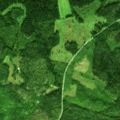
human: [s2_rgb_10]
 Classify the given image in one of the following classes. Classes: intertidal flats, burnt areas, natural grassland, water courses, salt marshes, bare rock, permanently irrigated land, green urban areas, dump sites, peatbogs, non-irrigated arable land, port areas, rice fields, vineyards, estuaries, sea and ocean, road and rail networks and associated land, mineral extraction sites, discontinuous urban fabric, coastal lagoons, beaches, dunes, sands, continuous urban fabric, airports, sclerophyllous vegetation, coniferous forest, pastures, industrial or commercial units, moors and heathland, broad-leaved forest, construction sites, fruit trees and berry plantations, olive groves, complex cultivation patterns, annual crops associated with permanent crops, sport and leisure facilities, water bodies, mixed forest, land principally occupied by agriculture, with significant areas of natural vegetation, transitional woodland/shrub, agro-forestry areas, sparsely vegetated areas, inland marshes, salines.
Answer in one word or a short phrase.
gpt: coniferous forest, mixed forest, transitional woodland/shrub